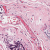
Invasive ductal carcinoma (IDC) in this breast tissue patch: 0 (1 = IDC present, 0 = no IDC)